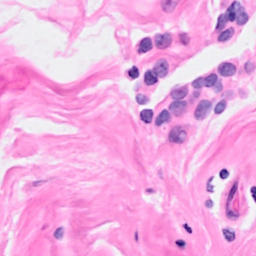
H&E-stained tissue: Breast